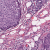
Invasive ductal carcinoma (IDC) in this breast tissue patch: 0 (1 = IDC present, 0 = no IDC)